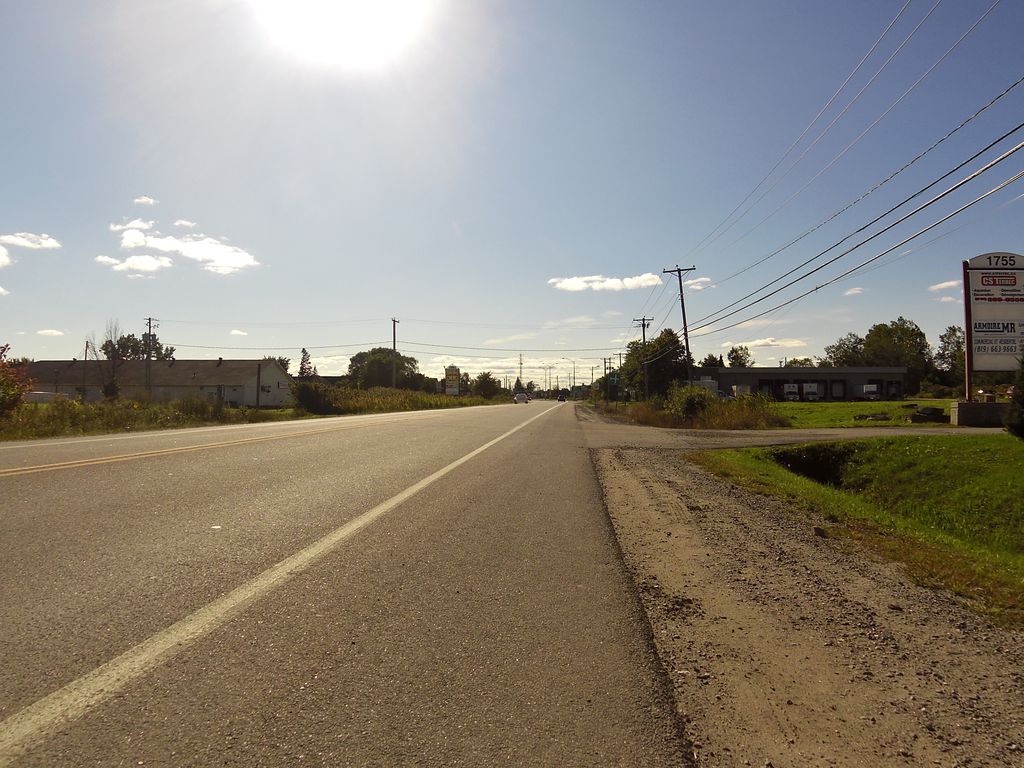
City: ottawa-gatineau